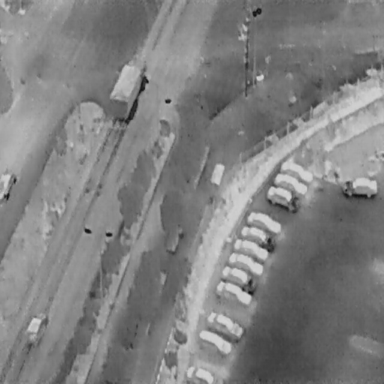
There are 16 objects shown in the infrared image, including an OtherVehicle, and 15 Cars.